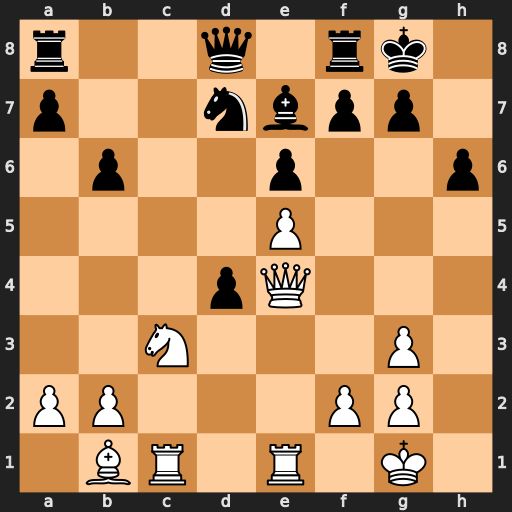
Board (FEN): r2q1rk1/p2nbpp1/1p2p2p/4P3/3pQ3/2N3P1/PP3PP1/1BR1R1K1
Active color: w
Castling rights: -
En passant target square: -
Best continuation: Qh7#